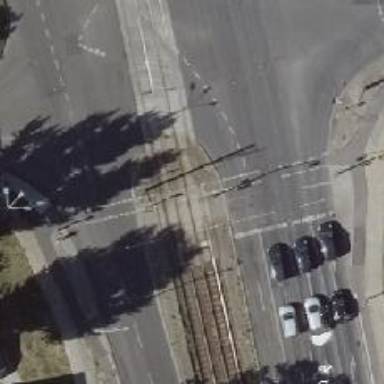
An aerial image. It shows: Tram crossing on the railway.